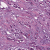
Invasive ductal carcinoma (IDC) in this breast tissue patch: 1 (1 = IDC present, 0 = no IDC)